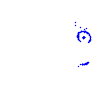
Particle: kaon